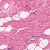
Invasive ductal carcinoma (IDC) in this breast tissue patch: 0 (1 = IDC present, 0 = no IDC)